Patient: sex M, age 42
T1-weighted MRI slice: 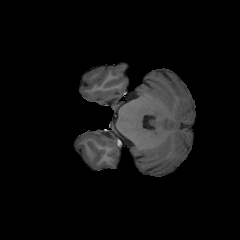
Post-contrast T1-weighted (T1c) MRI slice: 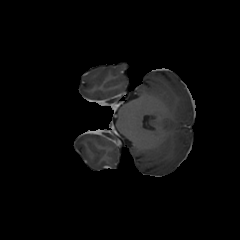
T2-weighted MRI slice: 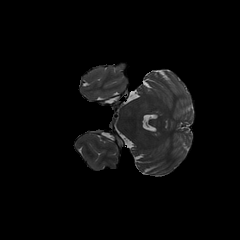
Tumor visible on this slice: no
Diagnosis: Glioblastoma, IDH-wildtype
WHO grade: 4